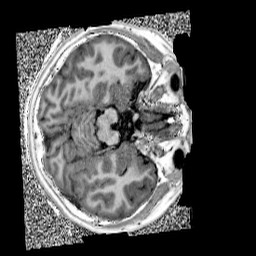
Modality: UNIT1
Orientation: axial
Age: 13
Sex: female
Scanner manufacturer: siemens
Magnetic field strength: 3 T
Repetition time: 4 s
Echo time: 0.00299 s